Question: I have a search bar text field and a table view (for google auto complete) that I would like to translate up when the keyboard comes into view. I am successfully doing this, however, I am getting warnings/errors about my constraints. I am using auto layout via storyboard on this view and tried to disable/enable the constraints prior to/after showing/hiding the keyboard, but I am still getting these errors. Am I not disabling auto layout correctly? I followed what was given in <URL> SO response.
'''
override func viewDidLoad() {
...
NSNotificationCenter.defaultCenter().addObserver(self, selector: Selector("keyboardWillShow:"), name:UIKeyboardWillShowNotification, object: nil)
NSNotificationCenter.defaultCenter().addObserver(self, selector: Selector("keyboardWillHide:"), name:UIKeyboardWillHideNotification, object: nil)
...
}
func keyboardWillShow(sender: NSNotification) {
self.pixieLabel.hidden = true
self.searchBar.setTranslatesAutoresizingMaskIntoConstraints(true)
self.startingTableView.setTranslatesAutoresizingMaskIntoConstraints(true)
self.searchBar.frame.origin.y -= 150
self.startingTableView.frame.origin.y -= 150
}
func keyboardWillHide(sender: NSNotification) {
self.pixieLabel.hidden = false
self.searchBar.setTranslatesAutoresizingMaskIntoConstraints(false)
self.startingTableView.setTranslatesAutoresizingMaskIntoConstraints(false)
self.searchBar.frame.origin.y += 150
self.startingTableView.frame.origin.y += 150
}
'''

# Solution Code
'''
func keyboardWillShow(sender: NSNotification) {
self.pixieLabel.hidden = true
self.seachBarTopConstraint.constant -= 150
self.searchBar.layoutIfNeeded()
}
func keyboardWillHide(sender: NSNotification) {
self.pixieLabel.hidden = false
self.seachBarTopConstraint.constant += 150
self.searchBar.layoutIfNeeded()
}
'''
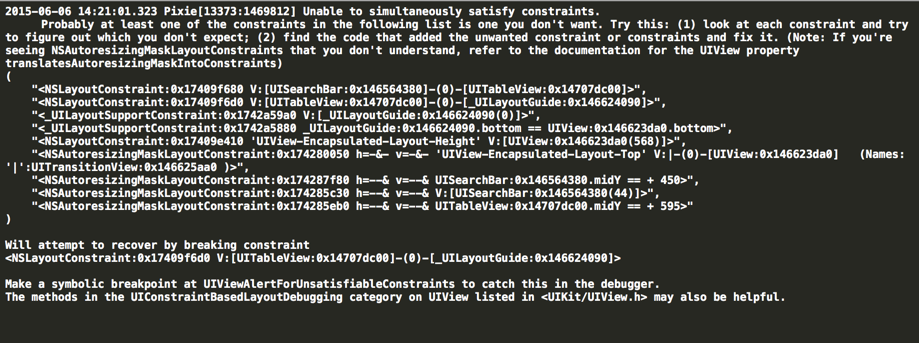
Answer: Instead of adjusting the'frame' values, I think you should be creating '@IBOutlet' references to constraints in Interface Builder and then changing the 'constant' value of those constraints when you want to animate them, followed by a call to 'layoutIfNeeded'. As I understand it, manually changing the values of a view's frame and auto layout don't mix.
Also, I wouldn't mess around with 'setTranslatesAutoresizingMaskIntoConstraints' unless you are adding your constraints programmatically, in which case you're most likely just setting it to 'false'.